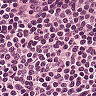
Metastatic tissue present: no